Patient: sex F, age 56
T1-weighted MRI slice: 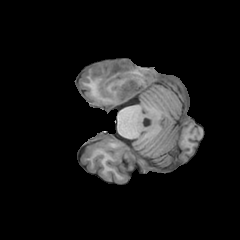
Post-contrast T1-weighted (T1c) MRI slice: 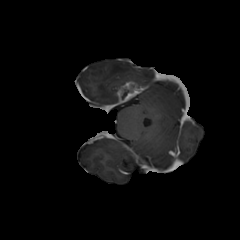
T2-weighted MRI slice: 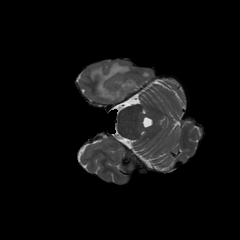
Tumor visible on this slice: yes
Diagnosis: Glioblastoma, IDH-wildtype
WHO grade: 4